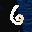
Label: 6